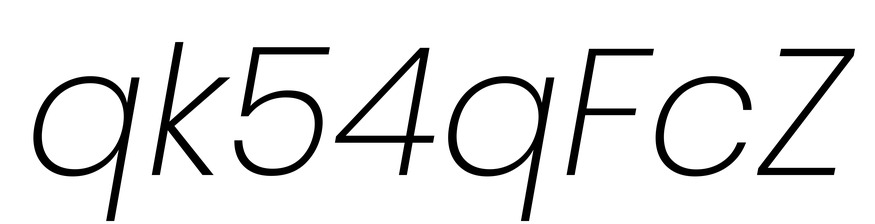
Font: Poppins-ExtraLightItalic